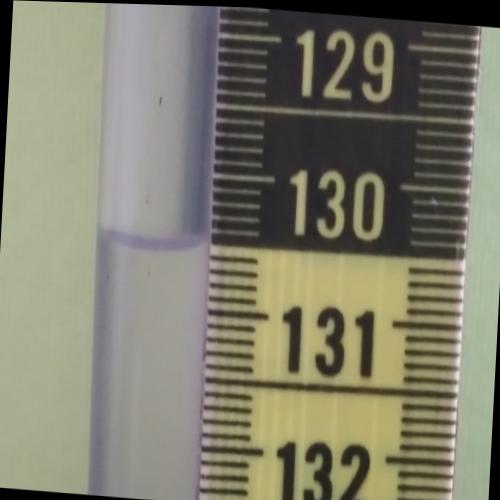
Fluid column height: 130.5 cm